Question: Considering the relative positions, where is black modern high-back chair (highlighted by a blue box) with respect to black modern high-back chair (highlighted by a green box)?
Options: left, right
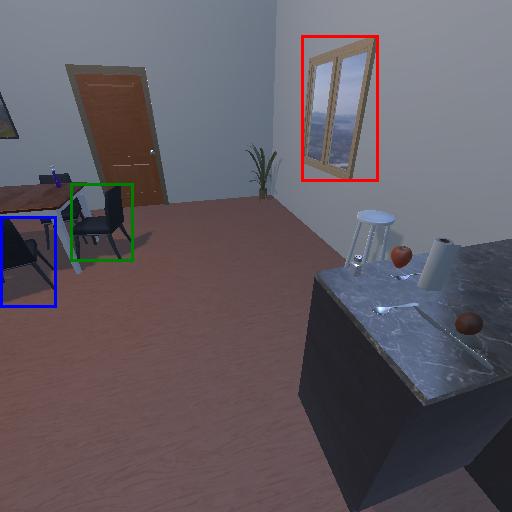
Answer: left